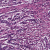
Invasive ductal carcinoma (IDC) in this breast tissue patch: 1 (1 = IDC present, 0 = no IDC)